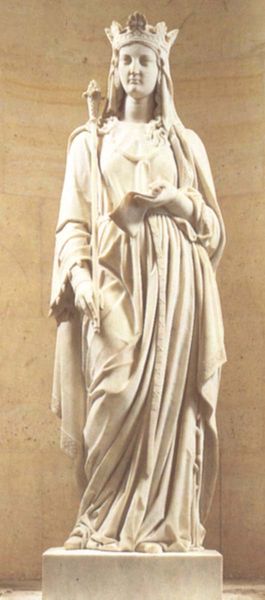
Titel: Blanka von Kastilien
Künstler: Antoine Etex
Standort: Versailles, Schloss (EU - F)
Schlagwörter: gott, himmel, frau, kleid, marmor, richter, falten, kragen, sockel, stein, figur, gewand, mutter, krone, skulptur, statue, papier, groß, schwert, gerechtigkeit, königin, maria, riesig